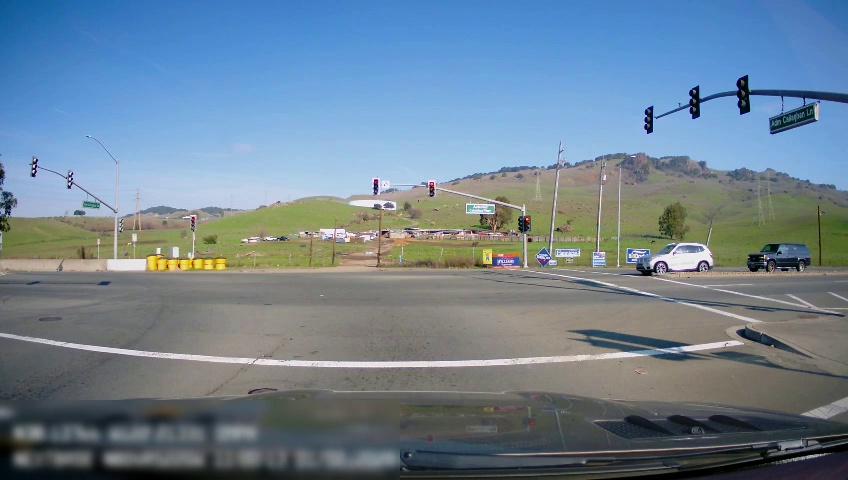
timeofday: Day
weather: Sunny
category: Drivable Space
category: Vehicles | SUV
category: Vehicles | SUV
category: Lanes | Opposite Lane
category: Traffic | Lights
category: Traffic | Lights
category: Traffic | Lights
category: Traffic | Lights
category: Traffic | Lights
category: Traffic | Lights
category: Traffic | Lights
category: Traffic | Signs
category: Traffic | Lights
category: Traffic | Lights
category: Traffic | Signs
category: Traffic | Lights
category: Traffic | Lights
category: Traffic | Signs